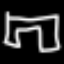
Label: pants